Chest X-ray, AP view. Patient: 40 years old, sex M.
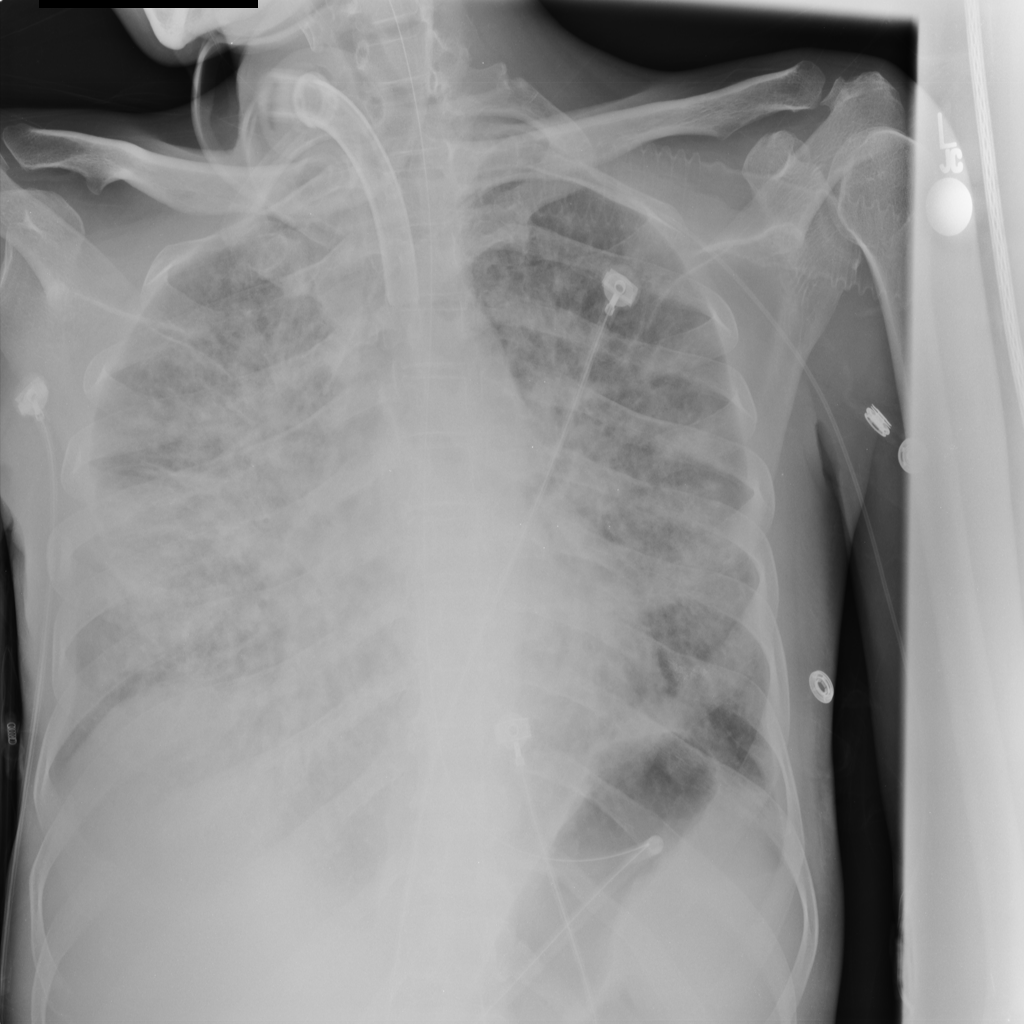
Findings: No Finding